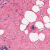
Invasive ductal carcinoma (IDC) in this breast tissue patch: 0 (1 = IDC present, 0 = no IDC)